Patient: sex M, age 42
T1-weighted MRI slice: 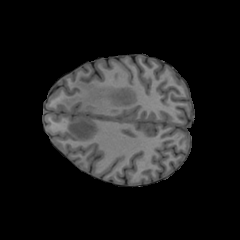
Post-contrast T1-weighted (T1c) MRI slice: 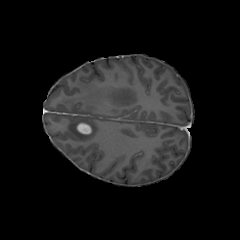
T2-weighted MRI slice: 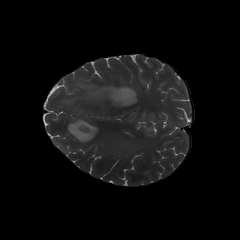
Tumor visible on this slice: yes
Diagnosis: Glioblastoma, IDH-wildtype
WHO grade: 4